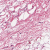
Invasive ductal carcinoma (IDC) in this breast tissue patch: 0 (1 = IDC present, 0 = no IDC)